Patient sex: M
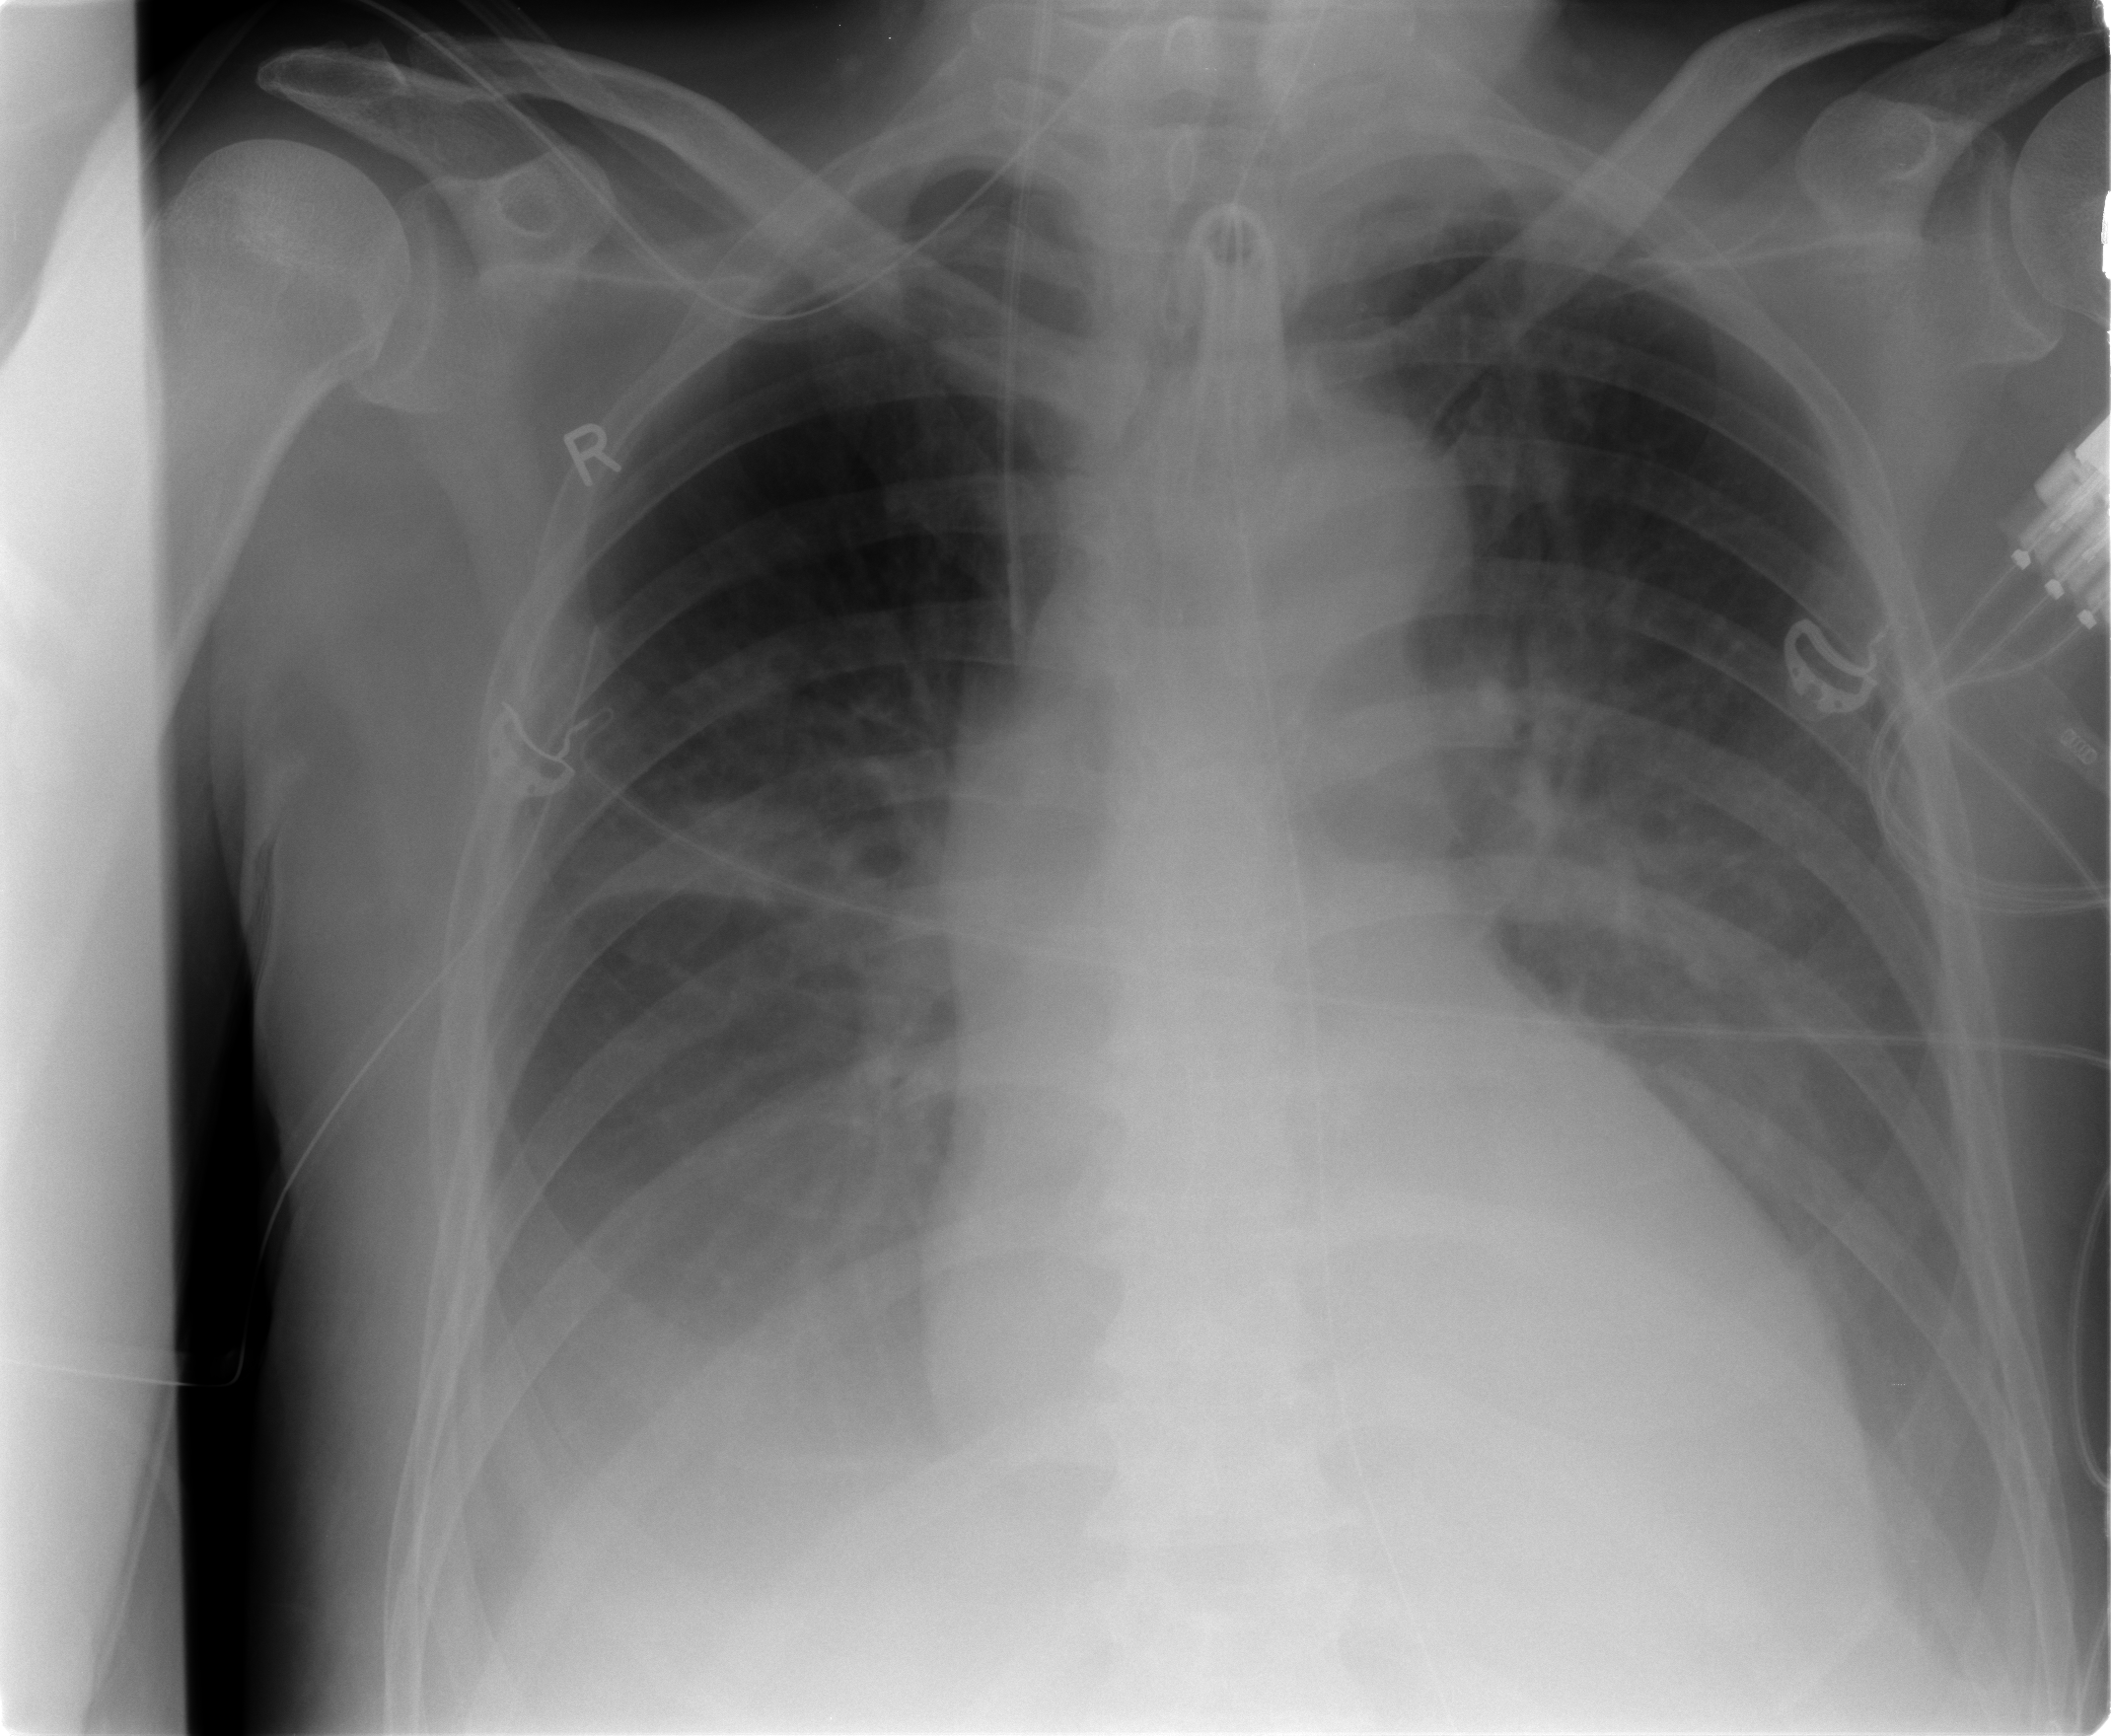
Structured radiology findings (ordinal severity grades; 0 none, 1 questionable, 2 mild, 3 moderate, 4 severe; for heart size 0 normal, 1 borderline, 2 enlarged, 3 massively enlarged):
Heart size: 2
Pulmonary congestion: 2
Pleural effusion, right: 3
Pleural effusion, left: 2
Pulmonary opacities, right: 0
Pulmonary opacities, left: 0
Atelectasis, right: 2
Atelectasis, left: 2